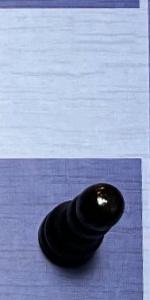
Label: Pawn_Black